Field crop: maize
Growth stage: 2
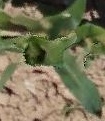
Species: maize